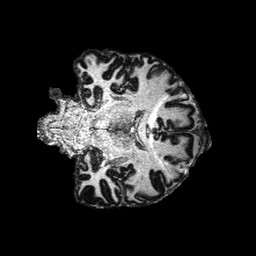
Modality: MP2RAGE
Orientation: coronal